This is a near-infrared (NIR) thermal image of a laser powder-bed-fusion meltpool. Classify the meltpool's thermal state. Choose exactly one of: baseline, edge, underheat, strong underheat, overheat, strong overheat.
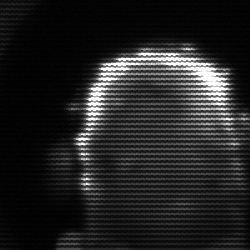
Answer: baseline